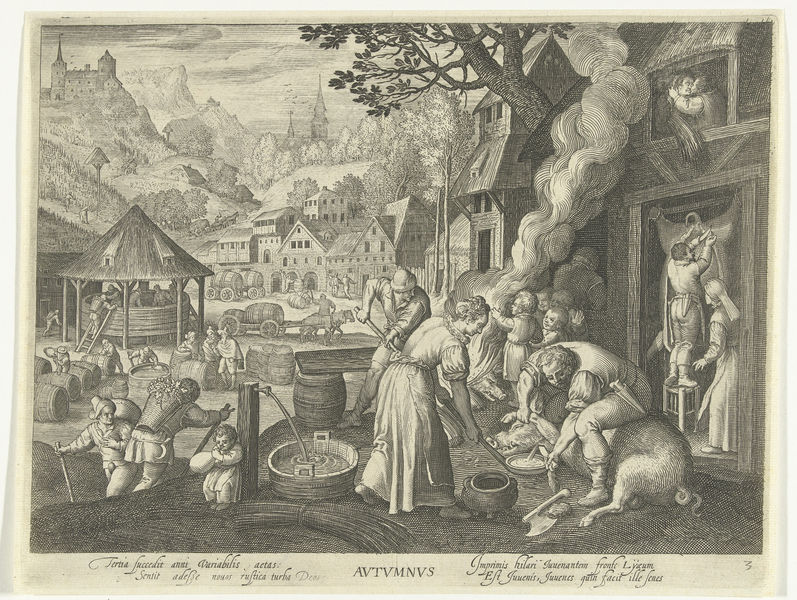
Titel: Herfst
Künstler: Nicolaes de Bruyn
Standort: Amsterdam
Institution: Rijksmuseum
Schlagwörter: berg, menschen, frau, haus, häuser, hügel, kirche, rauch, kind, wald, brunnen, genre, karren, krug, kuss, ernte, dorf, herbst, platz, wagen, schlachten, schwein, burg, druck, stich, fass, zuber, axt, fachwerk, marktplatz, fässer, beil, weinlese, latein, schlachtung, hucke, autumnus, kelter